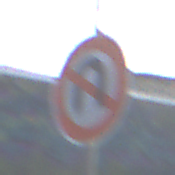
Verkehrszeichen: VerbotWenden
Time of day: MorningAfternoon
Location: Outdoor (Urban)
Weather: PartlyCloudy
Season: NotSpecified
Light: Natural